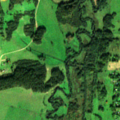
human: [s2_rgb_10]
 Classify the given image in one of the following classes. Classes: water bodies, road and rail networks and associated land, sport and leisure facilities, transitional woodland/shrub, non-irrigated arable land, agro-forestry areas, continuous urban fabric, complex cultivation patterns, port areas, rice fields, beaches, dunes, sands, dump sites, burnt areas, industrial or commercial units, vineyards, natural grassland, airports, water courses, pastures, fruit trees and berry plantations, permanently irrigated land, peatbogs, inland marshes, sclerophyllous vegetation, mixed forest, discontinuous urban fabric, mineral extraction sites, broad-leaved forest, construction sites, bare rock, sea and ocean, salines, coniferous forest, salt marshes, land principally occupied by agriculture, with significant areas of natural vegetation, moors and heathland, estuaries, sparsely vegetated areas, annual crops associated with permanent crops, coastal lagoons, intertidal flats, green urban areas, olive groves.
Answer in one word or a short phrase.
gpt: pastures, land principally occupied by agriculture, with significant areas of natural vegetation, coniferous forest, mixed forest